Question: From <URL>
> The global variable turn is used to indicate the next process to enter
the critical section. The initial value of turn can be 0 or 1.
'int turn = 1;'
'''
while (true) {
while (turn != 0) { ; } (1)
critical section (2)
turn = 1; (3)
non-critical section (4)
}
'''
'''
while (true) {
while (turn != 1) { ; } (1)
critical section (2)
turn = 0; (3)
non-critical section (4)
}
'''

I don't understand what the problem is. Why would T0 repeat 'while (turn != 1)' forever? If the context switches to T1 then it will enter it's critical section then set 'turn=0'.
EDIT: I see now why T0 will wait forever. Is there a name to the "rule" that's being violated? For example in the context of threads there's "", "", "" and "" so is one of these not being met?
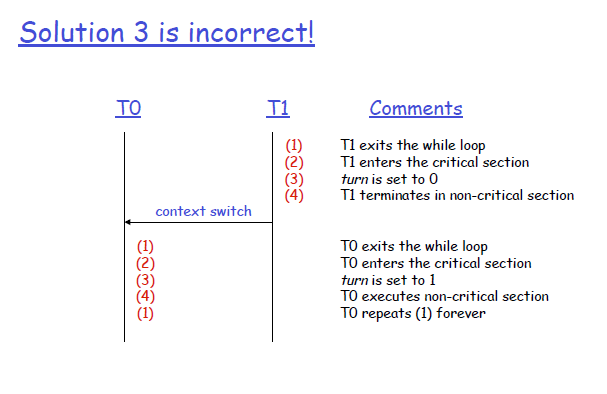
Answer: You are missing the second assumption in the problem description:
a thread may terminate in the non-critical section. The description you copied here specifies "T1 terminates in non-critical section", so that T1 will never set turn=0 anymore.